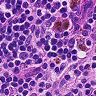
Metastatic tissue present: no